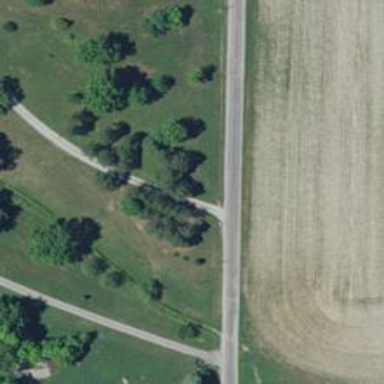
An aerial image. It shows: Driveway.